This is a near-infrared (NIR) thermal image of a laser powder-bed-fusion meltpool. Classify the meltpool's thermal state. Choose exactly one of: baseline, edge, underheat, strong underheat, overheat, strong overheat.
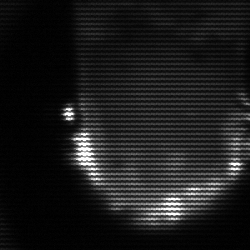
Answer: baseline